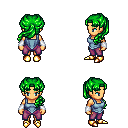
a pixel art fantasy rpg character, female body template, human, tanned skin, blue vest, magenta pants, green princess hairstyle, white cloth bracers, gold boots, four views (front, back, left, right), 2x2 character sprite sheet, small pixel art, hard edges, no anti-aliasing